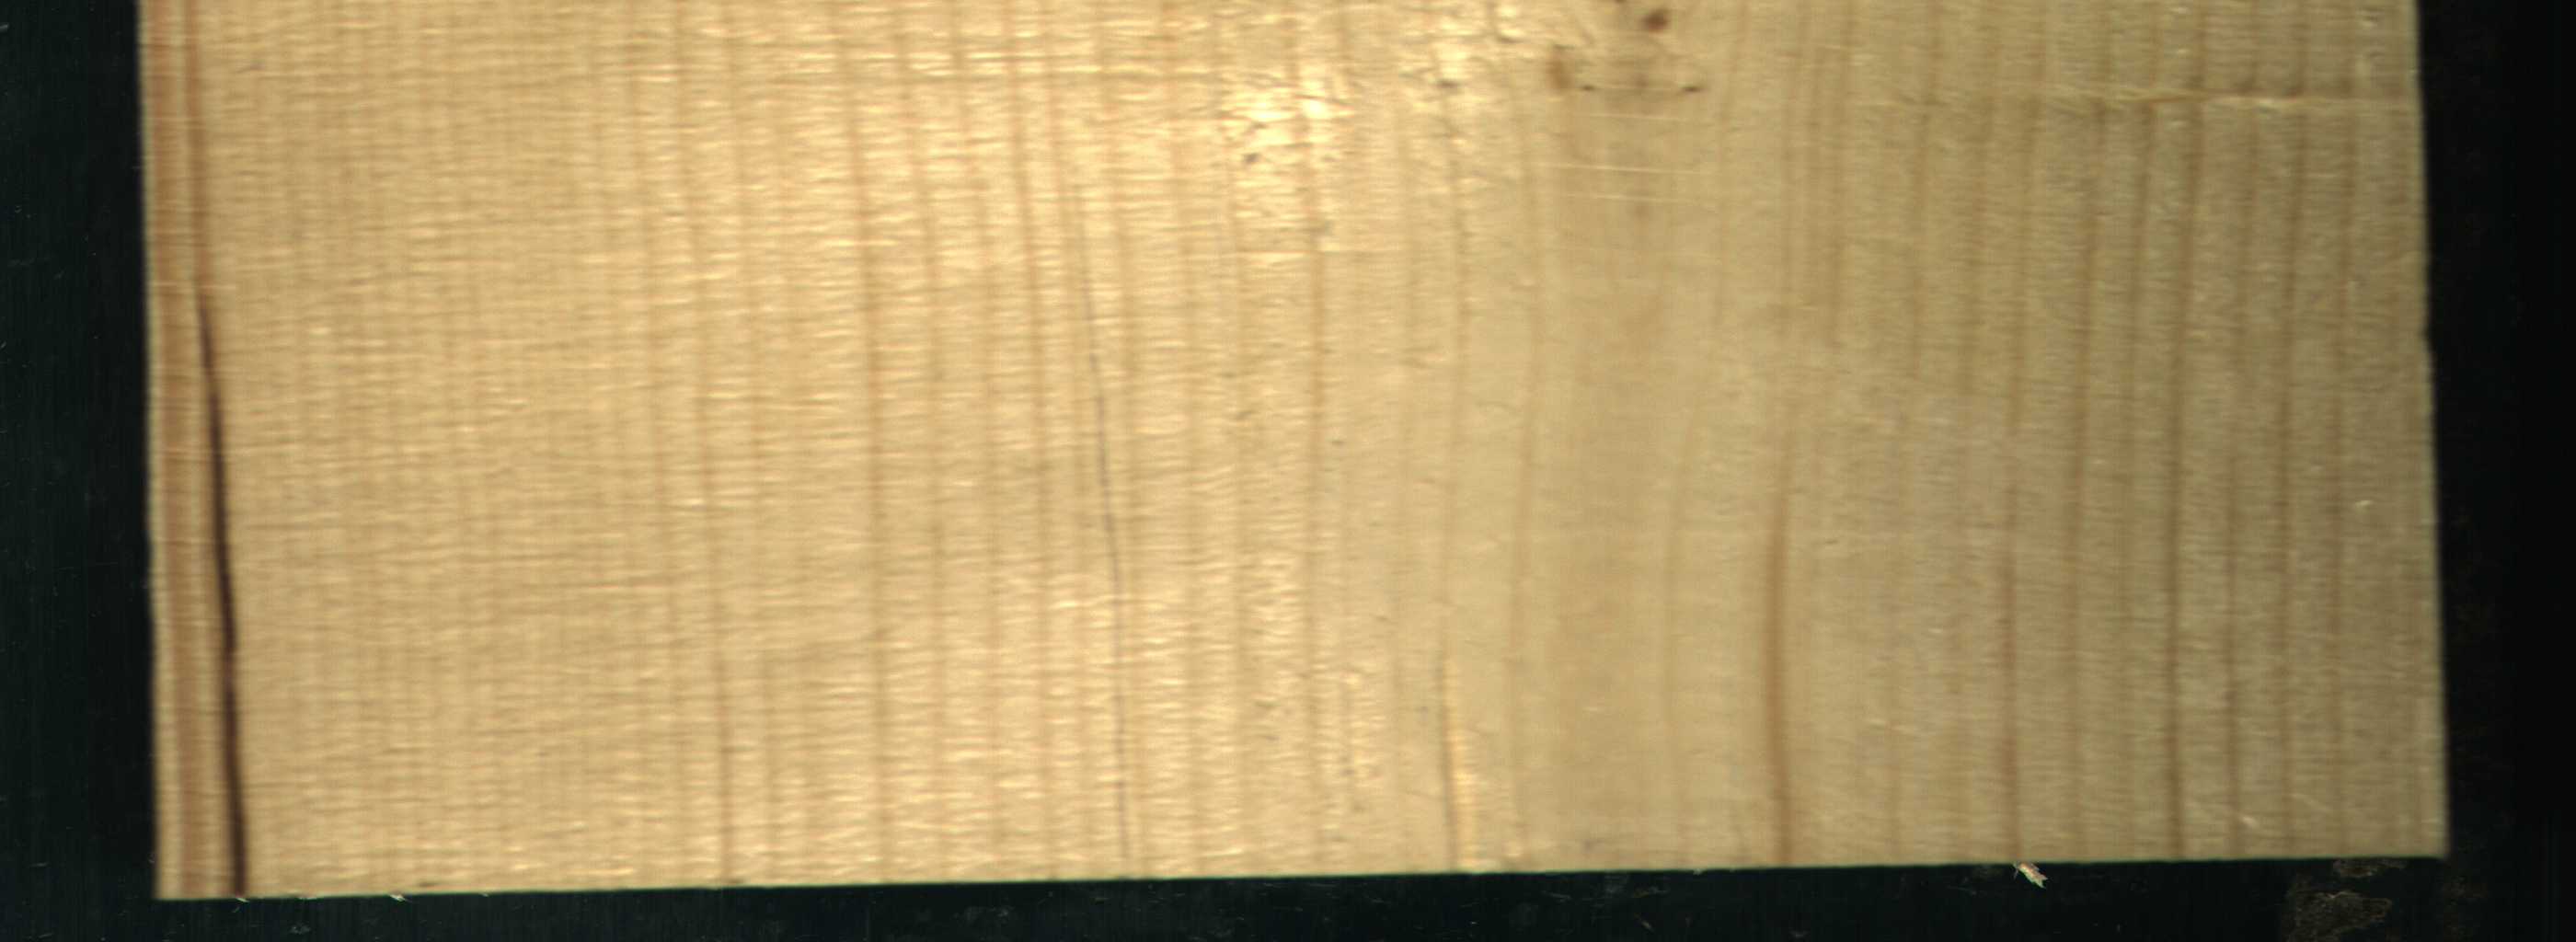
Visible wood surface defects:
Crack